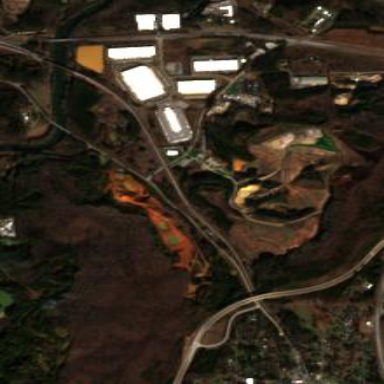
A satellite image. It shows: Landfill area.